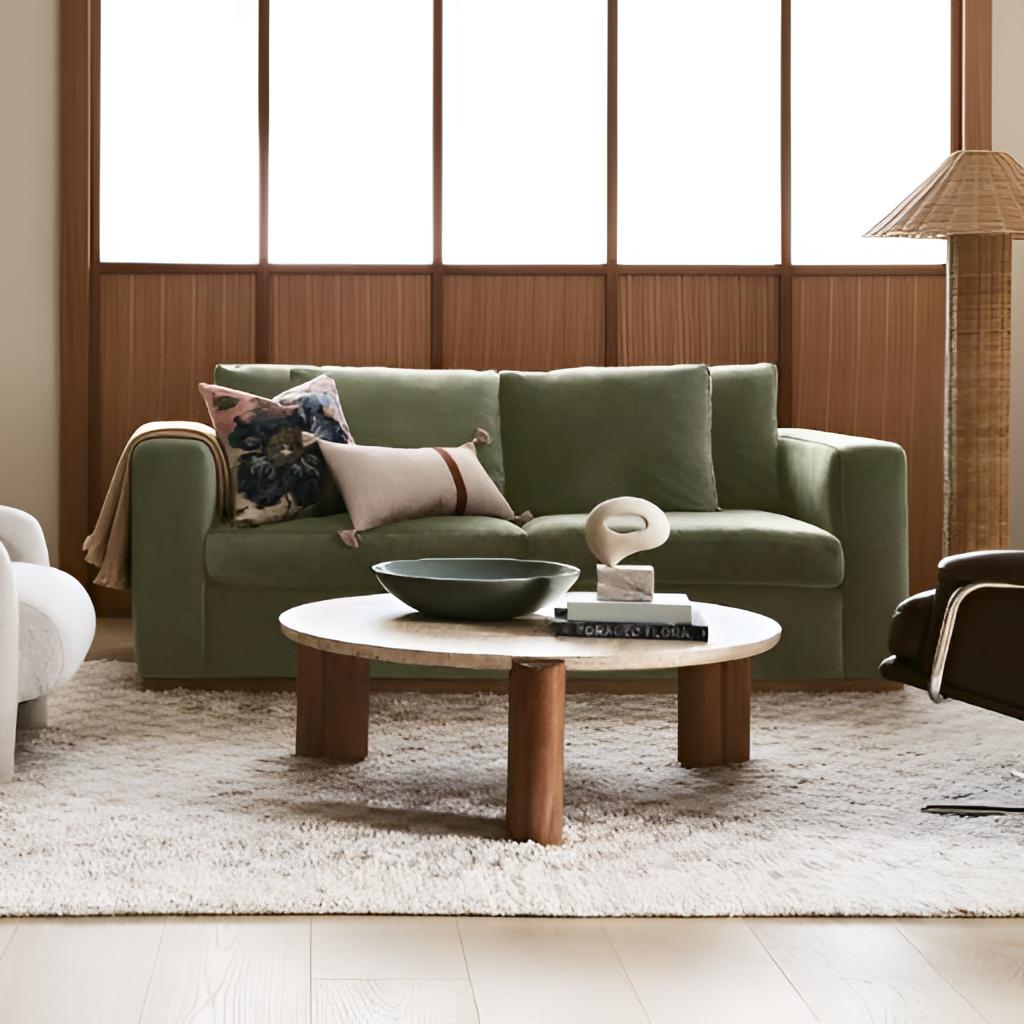
living room, fabric sofa, glass wallpaper, with solid pattern, contemporary, beige wood flooring, with plank pattern